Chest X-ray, PA view. Patient: 47 years old, sex F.
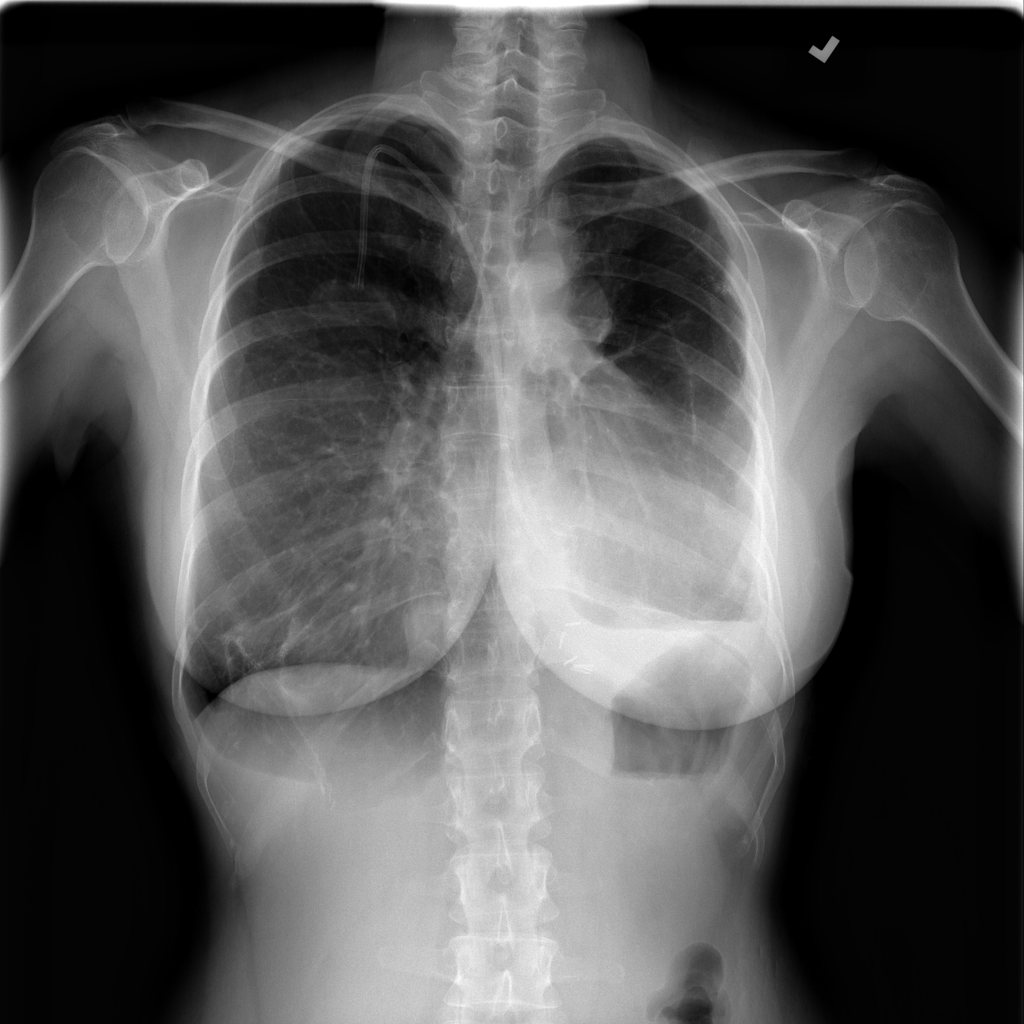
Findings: No Finding